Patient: sex F, age 54
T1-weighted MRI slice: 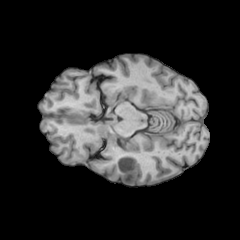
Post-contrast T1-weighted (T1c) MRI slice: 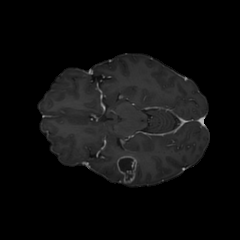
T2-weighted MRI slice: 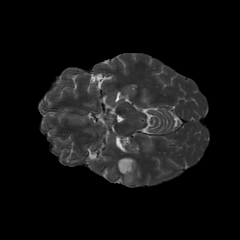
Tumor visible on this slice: yes
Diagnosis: Glioblastoma, IDH-wildtype
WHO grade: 4